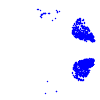
Particle: proton